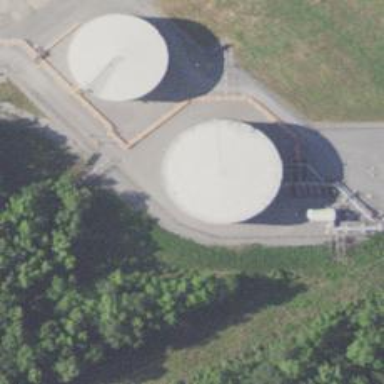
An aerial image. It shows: Storage tank which is man-made and housed in building.